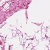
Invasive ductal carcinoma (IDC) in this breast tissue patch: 0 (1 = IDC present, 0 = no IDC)